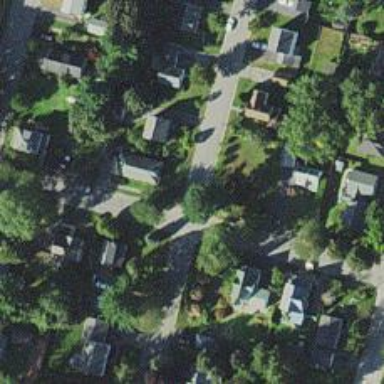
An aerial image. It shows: Neighborhood.